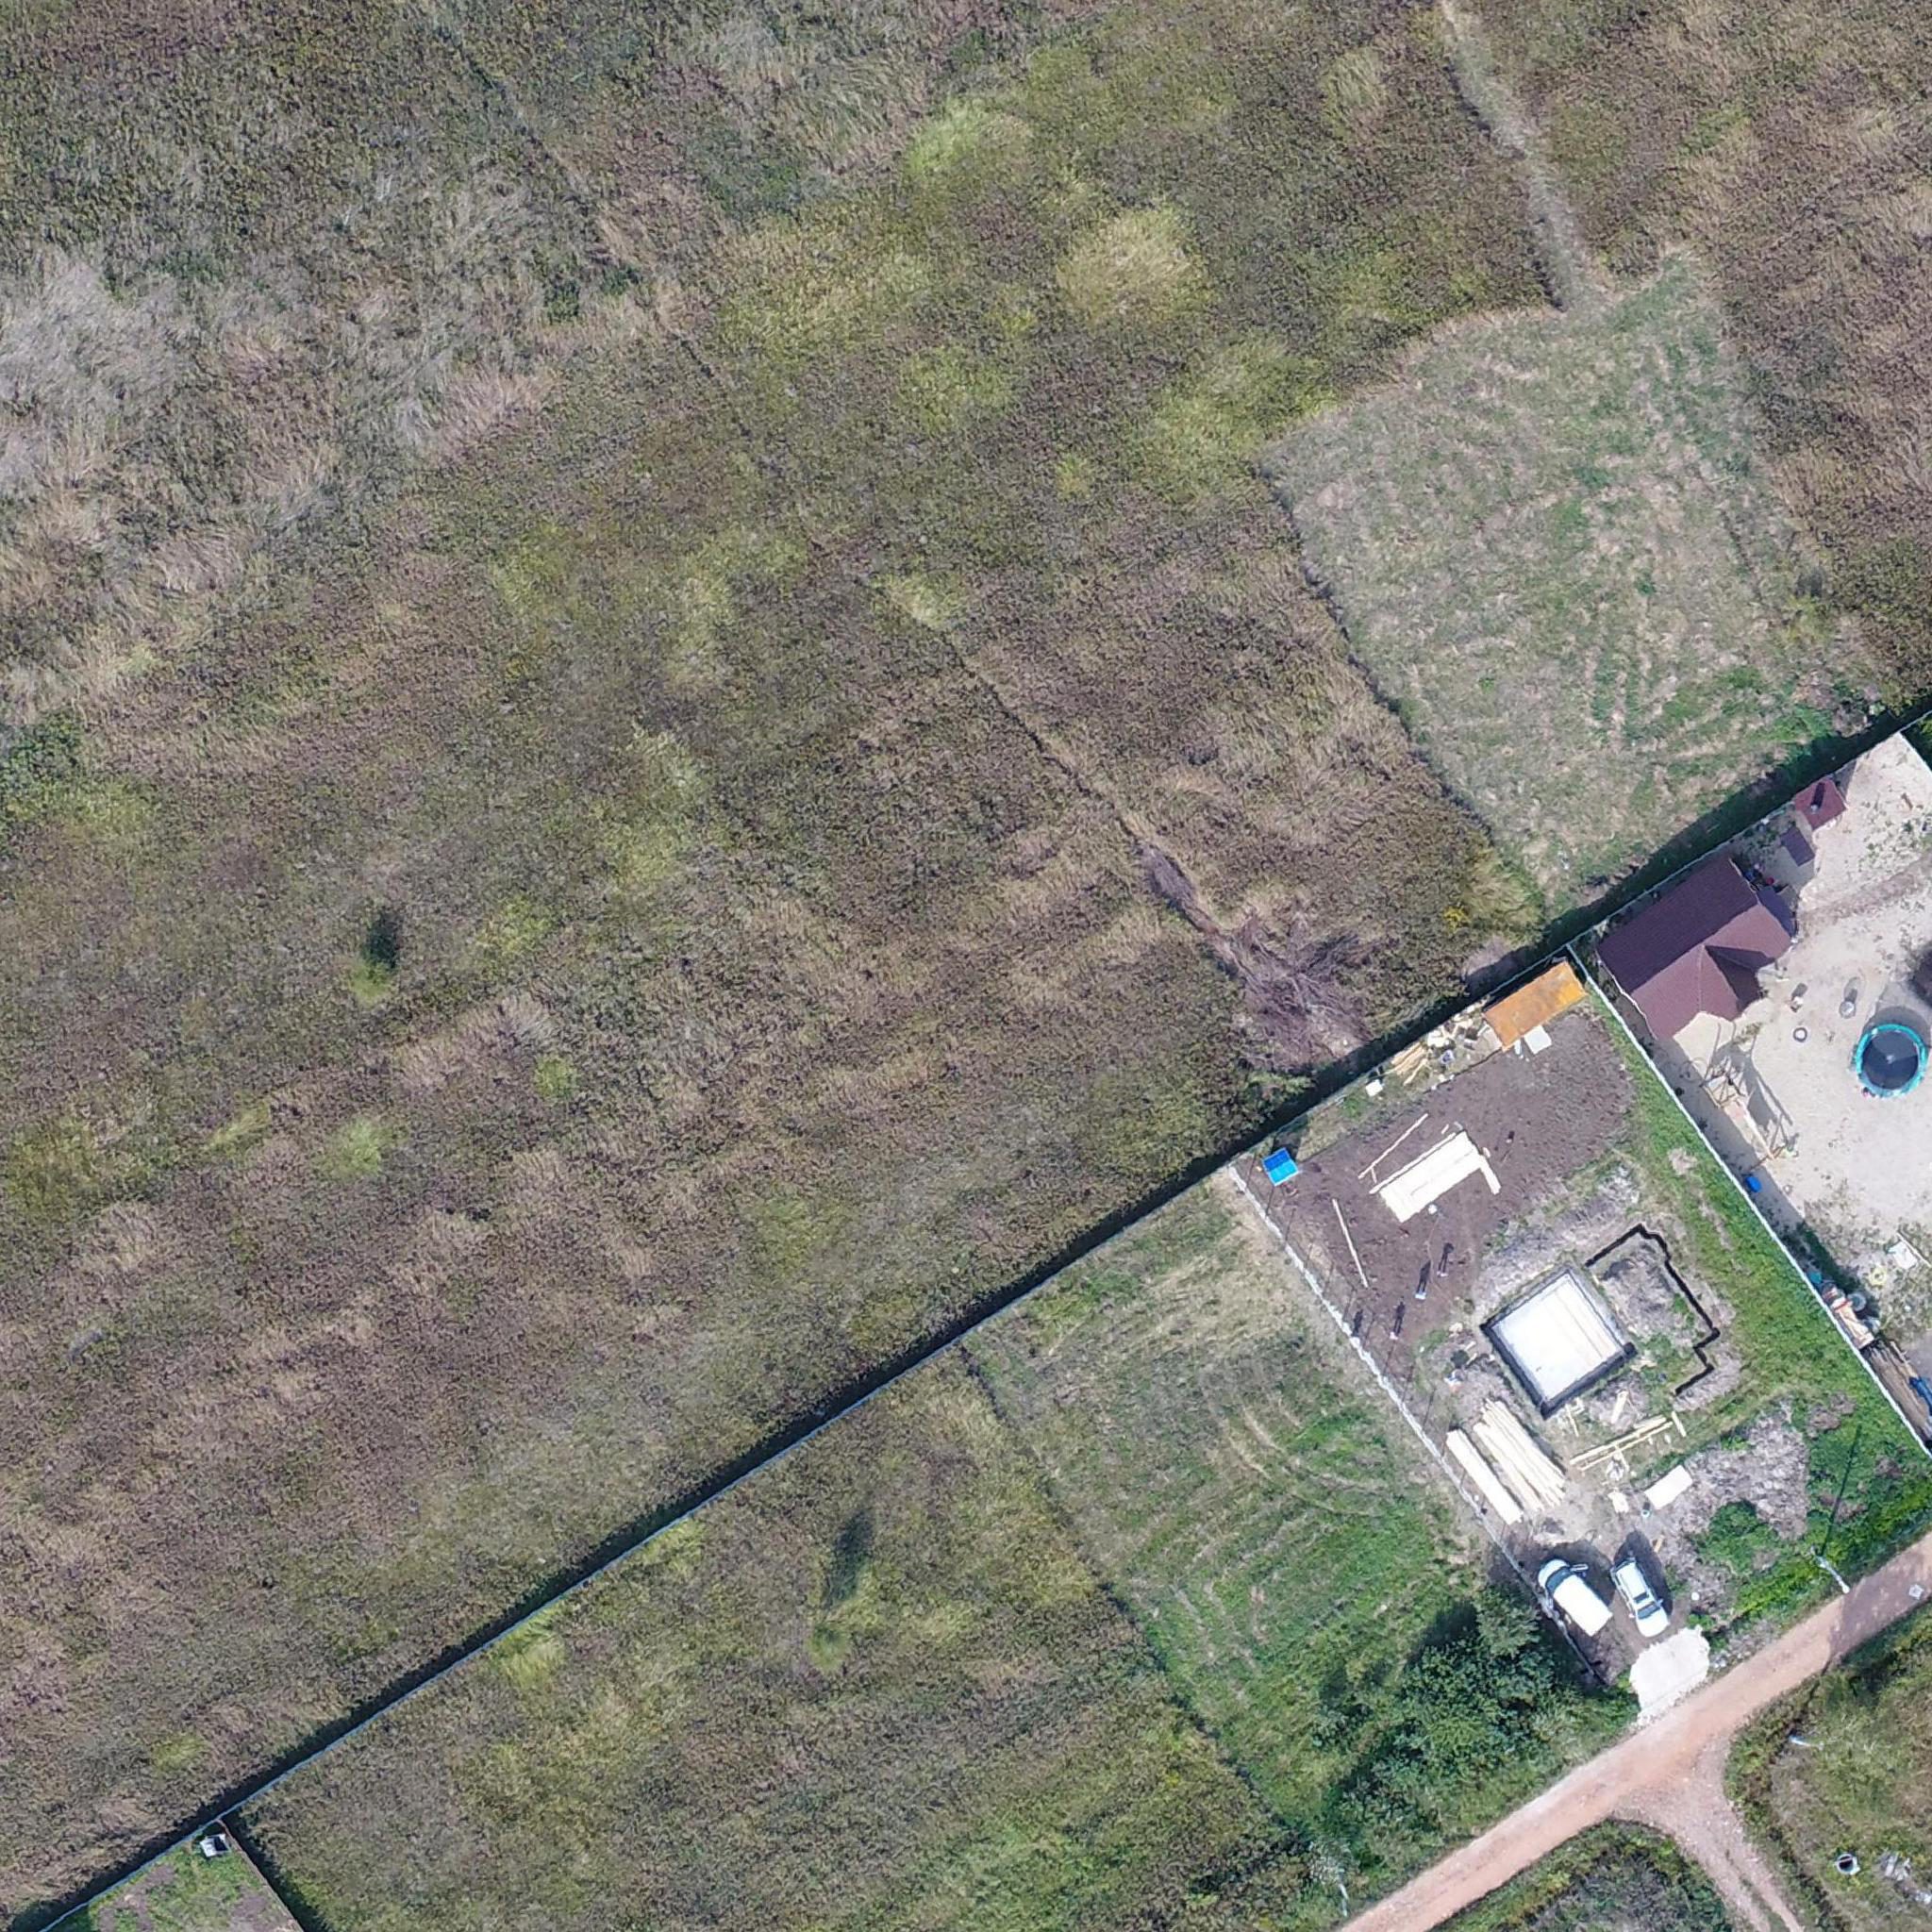
Biome: Sarmatic mixed forests